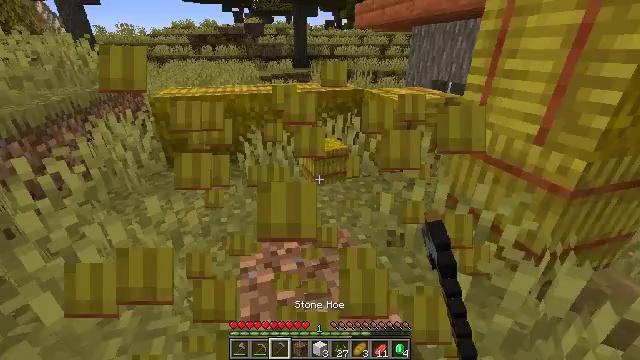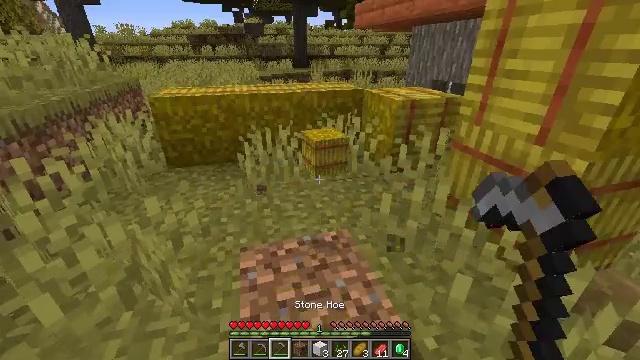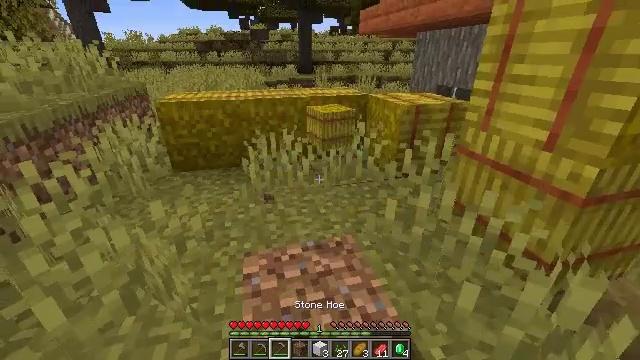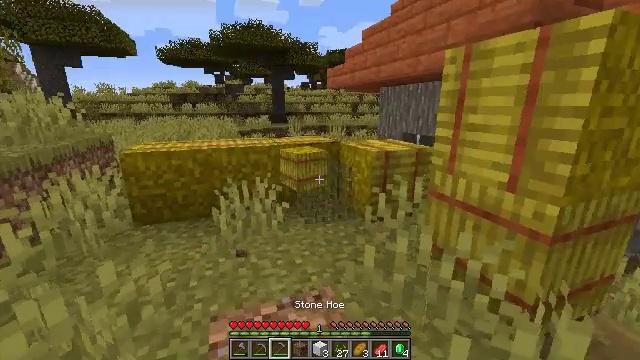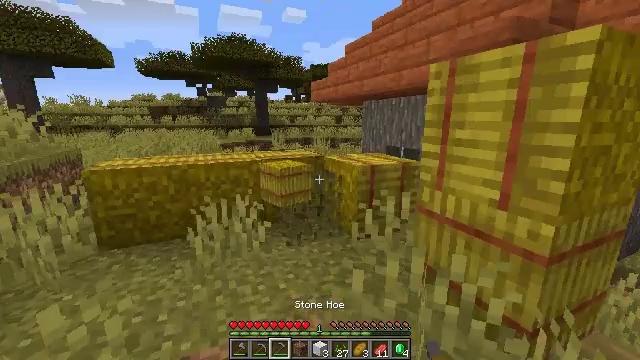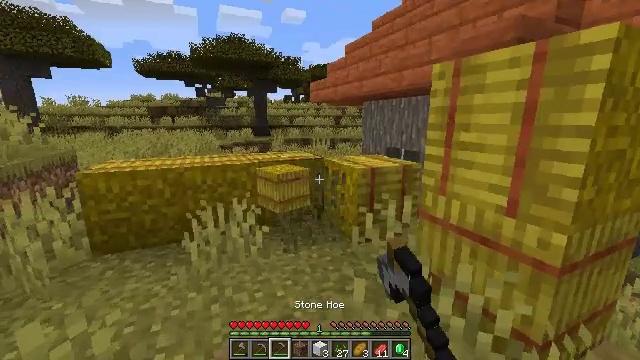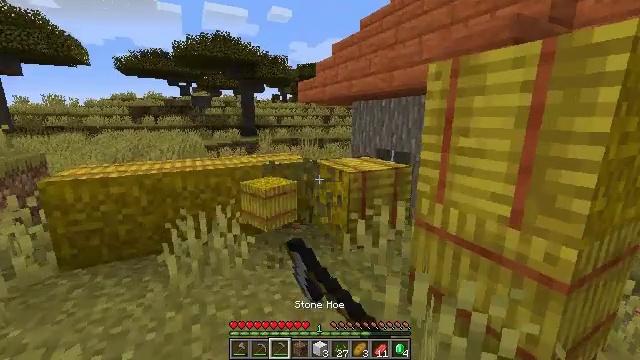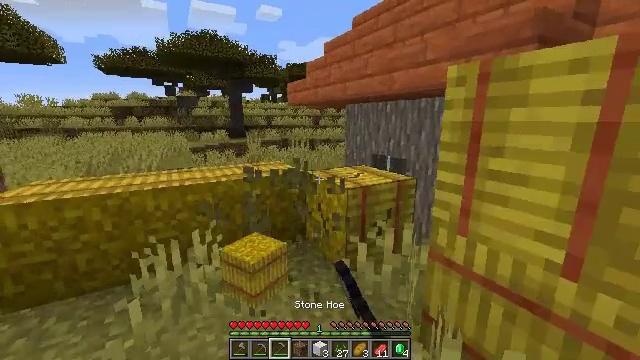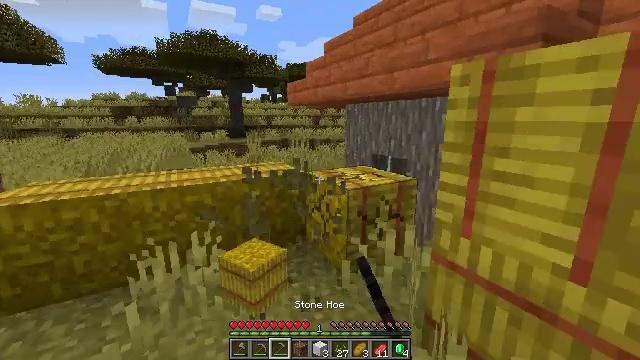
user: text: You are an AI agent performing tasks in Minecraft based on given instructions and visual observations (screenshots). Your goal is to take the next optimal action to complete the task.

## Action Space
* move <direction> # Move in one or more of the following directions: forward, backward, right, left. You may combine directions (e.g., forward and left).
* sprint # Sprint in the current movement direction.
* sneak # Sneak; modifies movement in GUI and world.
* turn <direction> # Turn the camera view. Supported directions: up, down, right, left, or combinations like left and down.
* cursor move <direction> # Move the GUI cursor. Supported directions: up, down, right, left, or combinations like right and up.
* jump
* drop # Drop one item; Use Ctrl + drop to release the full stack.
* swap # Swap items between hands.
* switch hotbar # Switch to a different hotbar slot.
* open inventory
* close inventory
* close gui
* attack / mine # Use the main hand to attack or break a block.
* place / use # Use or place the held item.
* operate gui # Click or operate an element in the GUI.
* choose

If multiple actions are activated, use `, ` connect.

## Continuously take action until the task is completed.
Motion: motion action
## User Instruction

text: Clear the ground by mining grass.
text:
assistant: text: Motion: attack / mine
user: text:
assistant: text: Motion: turn up, attack / mine
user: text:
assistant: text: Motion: move forward, turn right and up, attack / mine
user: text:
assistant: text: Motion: move forward, turn right and up, attack / mine
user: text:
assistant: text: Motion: move forward, attack / mine
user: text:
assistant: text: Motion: move forward, turn right, attack / mine
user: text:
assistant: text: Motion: move forward, turn right, attack / mine
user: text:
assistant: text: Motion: move forward, attack / mine
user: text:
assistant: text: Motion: attack / mine